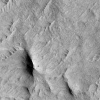
Atmospheric dust classification: not_dusty